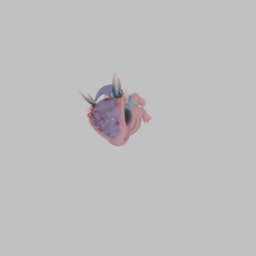
Label: animals